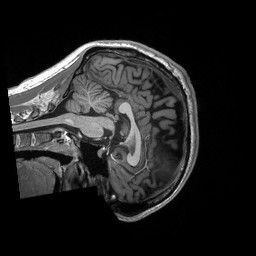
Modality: T1w
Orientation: sagittal
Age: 20
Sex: male
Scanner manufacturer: siemens
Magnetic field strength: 3 T
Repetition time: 2.3 s
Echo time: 0.00298 s